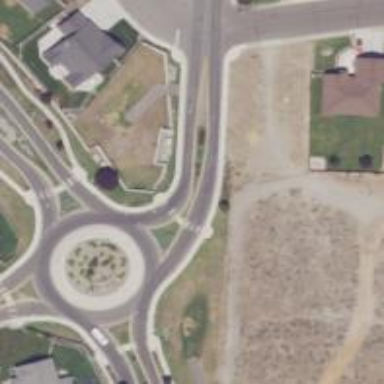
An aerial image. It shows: Tertiary road leading to roundabout junction.